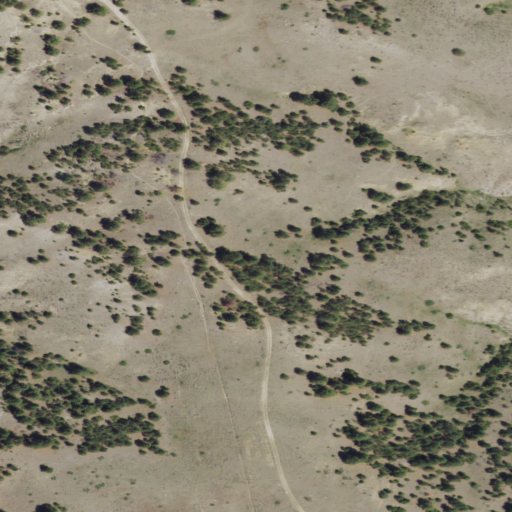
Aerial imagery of ridge(s) in Montana named Jack Creek Divide containing shrub, grassland, and evergreen forest